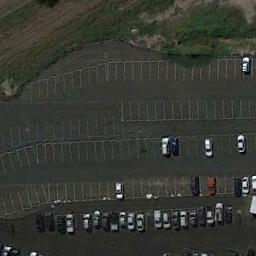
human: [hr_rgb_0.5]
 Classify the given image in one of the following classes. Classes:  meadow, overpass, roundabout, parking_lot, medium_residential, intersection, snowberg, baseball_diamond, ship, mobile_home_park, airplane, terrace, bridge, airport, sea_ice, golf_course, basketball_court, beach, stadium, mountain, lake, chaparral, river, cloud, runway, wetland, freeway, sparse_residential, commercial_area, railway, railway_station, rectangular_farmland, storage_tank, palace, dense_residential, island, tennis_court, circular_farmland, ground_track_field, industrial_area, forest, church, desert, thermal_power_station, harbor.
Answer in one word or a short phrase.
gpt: parking_lot